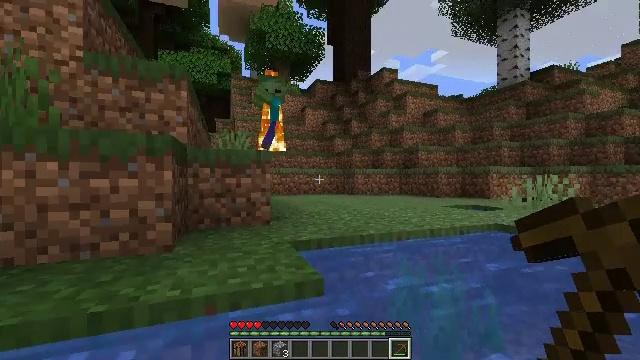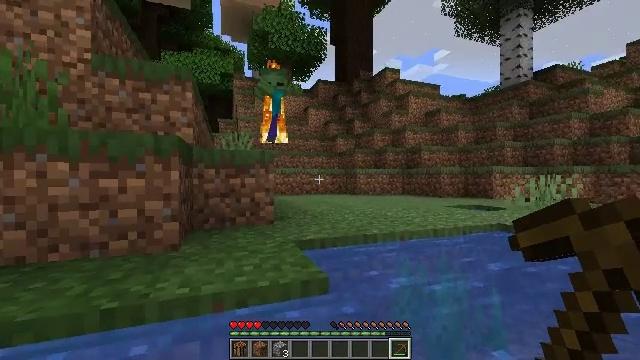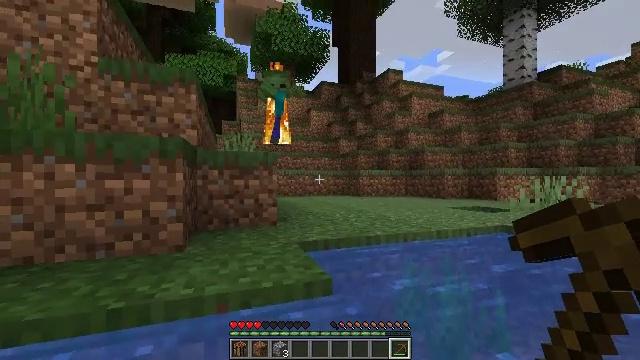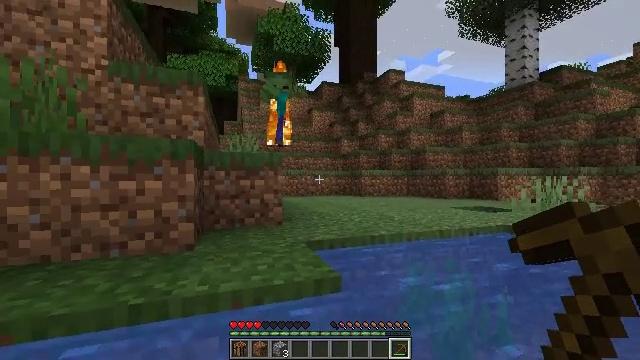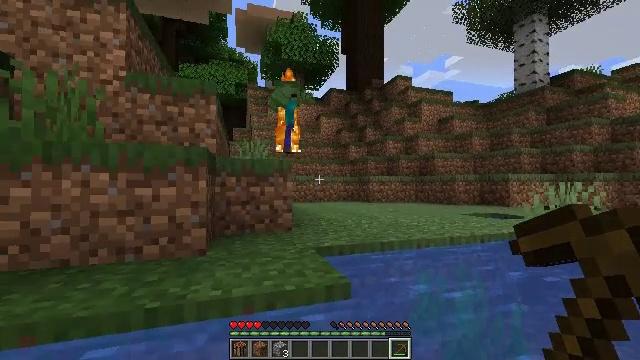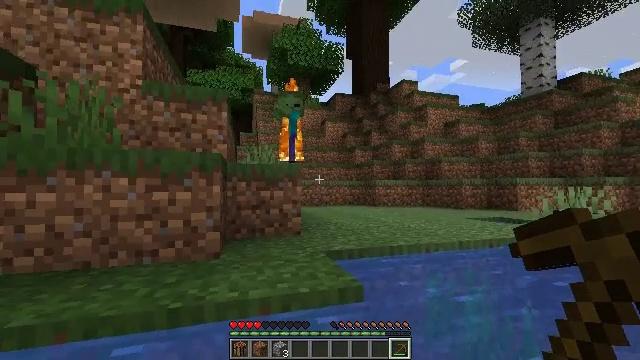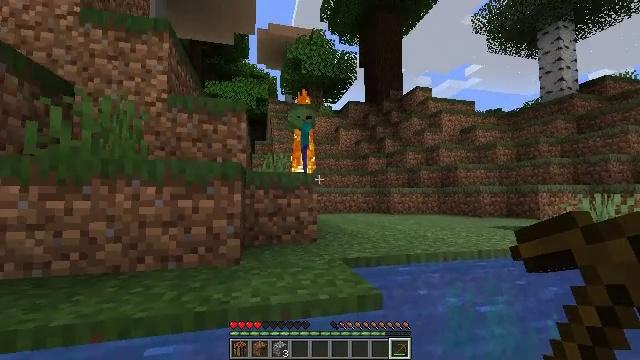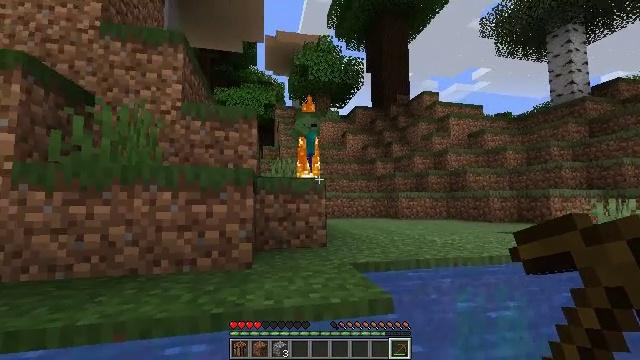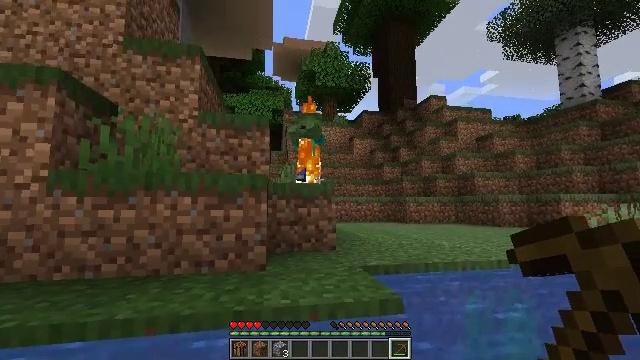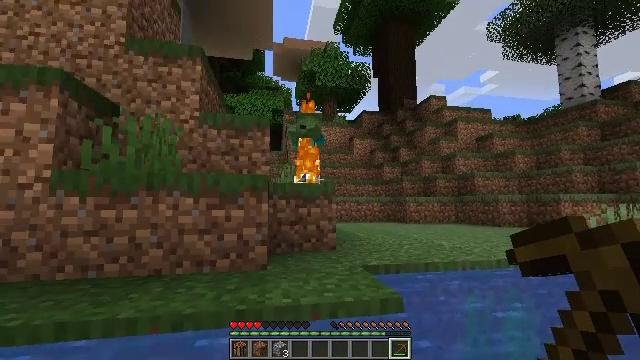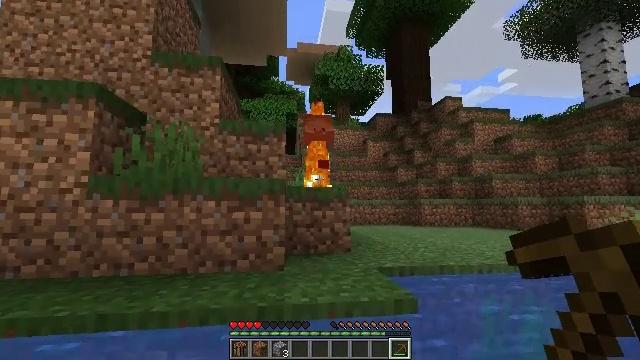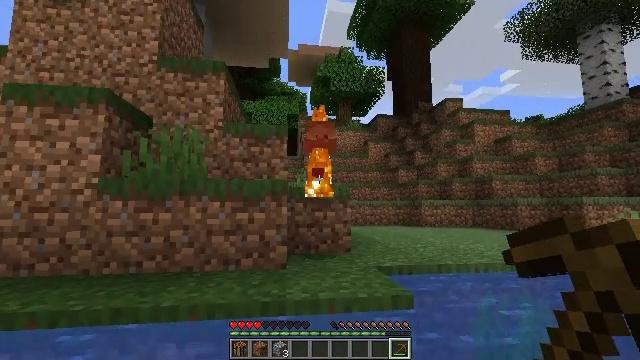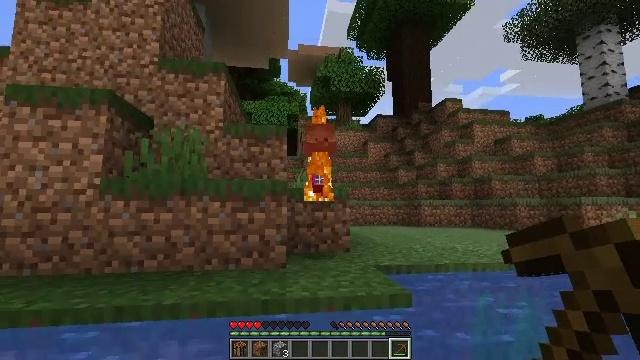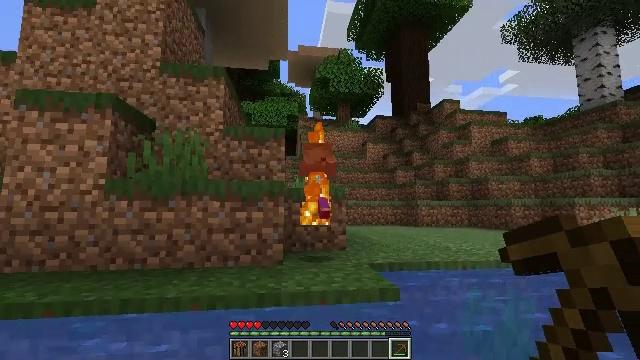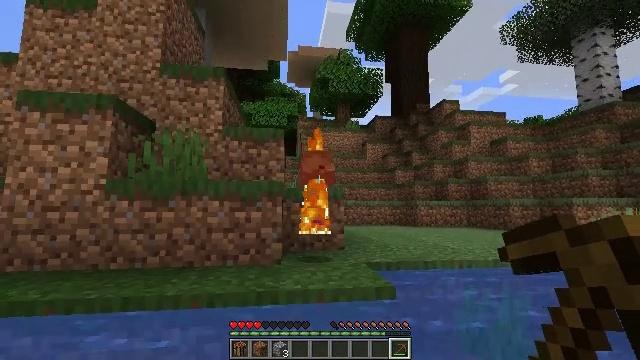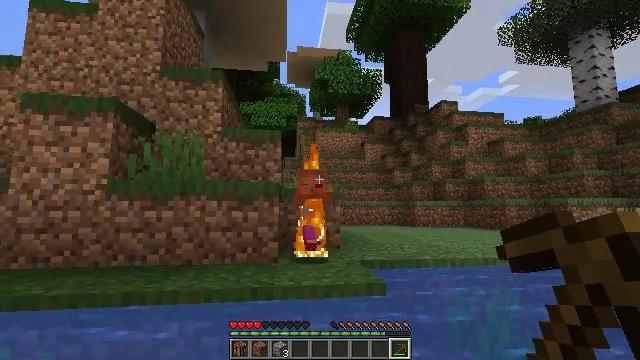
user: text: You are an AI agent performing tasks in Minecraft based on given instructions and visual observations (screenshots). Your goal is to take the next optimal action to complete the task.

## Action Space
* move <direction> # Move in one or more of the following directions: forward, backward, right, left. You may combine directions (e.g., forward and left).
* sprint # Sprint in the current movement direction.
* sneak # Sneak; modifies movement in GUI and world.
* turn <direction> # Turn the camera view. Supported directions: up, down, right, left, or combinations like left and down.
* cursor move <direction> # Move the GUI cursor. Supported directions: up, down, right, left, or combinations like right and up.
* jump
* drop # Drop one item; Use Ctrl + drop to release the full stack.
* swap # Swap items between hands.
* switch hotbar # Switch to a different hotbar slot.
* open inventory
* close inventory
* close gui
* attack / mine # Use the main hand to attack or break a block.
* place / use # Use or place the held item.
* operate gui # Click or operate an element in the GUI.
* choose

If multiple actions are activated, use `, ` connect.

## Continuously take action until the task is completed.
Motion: motion action
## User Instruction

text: Break the seagrass in the ocean.
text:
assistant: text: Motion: move back and move left
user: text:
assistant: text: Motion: move back and move left
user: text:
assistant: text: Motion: move back and move left
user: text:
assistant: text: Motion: move back and move left, turn left and up
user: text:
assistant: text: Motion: move back and move left, turn left
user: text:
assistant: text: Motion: move back, turn left and up
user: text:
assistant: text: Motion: move back, turn left and up
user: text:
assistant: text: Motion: move back, turn left
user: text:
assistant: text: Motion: move back
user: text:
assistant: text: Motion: move back and move right, turn left
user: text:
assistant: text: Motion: move back and move right
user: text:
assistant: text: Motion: move back and move right
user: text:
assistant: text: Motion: move back and move right
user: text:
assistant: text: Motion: move back and move right
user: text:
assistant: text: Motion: move back and move right
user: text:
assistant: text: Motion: move back and move right
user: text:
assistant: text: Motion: move back and move right, turn left and down
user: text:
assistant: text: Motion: move back and move right, turn left
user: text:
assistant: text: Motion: move back and move right, turn left and down
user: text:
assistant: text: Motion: move back and move right, turn left and down
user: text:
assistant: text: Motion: move back and move right, turn down
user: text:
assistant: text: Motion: move back, turn down
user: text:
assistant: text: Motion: move back, turn down
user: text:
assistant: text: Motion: move back, turn right and down
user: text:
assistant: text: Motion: move back, turn right and down
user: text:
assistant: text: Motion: move back, turn right
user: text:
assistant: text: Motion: move back, turn right
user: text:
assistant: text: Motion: move back, turn right and down
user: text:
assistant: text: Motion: move back
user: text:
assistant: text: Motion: move back